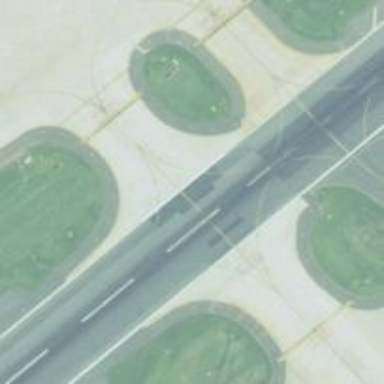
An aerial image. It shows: Image of taxiway at airport.